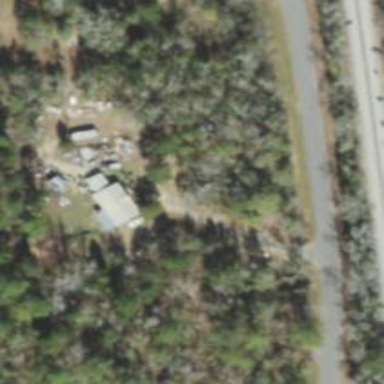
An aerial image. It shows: Driveway.